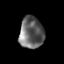
Tissue: prostate
Cell type: T cells
Senescence score: 0.3306
Nuclear area (px): 758
Mean DAPI intensity: 101.079